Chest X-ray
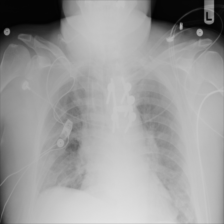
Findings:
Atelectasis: negative
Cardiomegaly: negative
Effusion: negative
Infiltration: negative
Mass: negative
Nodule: negative
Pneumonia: negative
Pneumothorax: negative
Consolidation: negative
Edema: negative
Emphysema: negative
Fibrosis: negative
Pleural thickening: negative
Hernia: negative